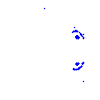
Particle: pion